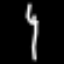
Label: fork